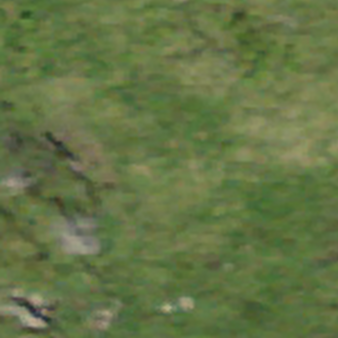
Label: other